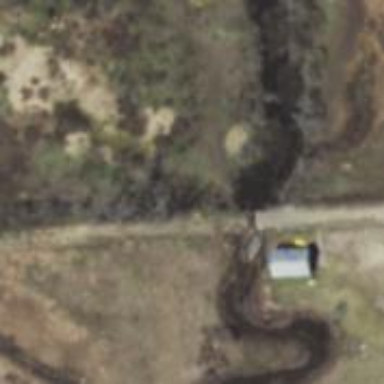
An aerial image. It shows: Abandoned road.